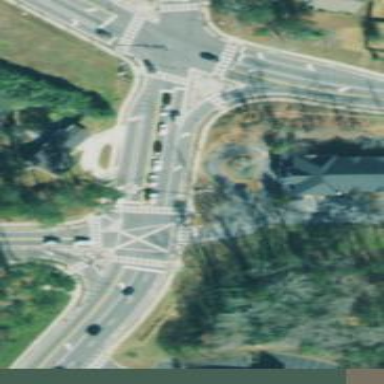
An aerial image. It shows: Turning loop on the road.